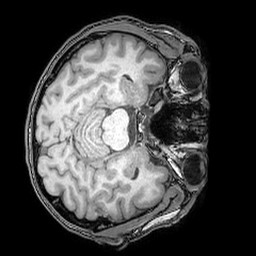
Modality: T1w
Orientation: axial
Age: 33
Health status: ill
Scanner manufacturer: philips
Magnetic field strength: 3 T
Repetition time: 0.007 s
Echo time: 0.003501 s